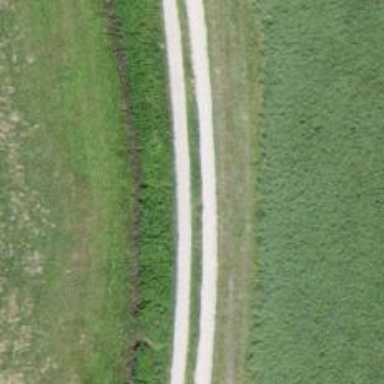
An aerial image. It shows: Gravel track with grade2 tracktype.